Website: walmart
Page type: address-validator
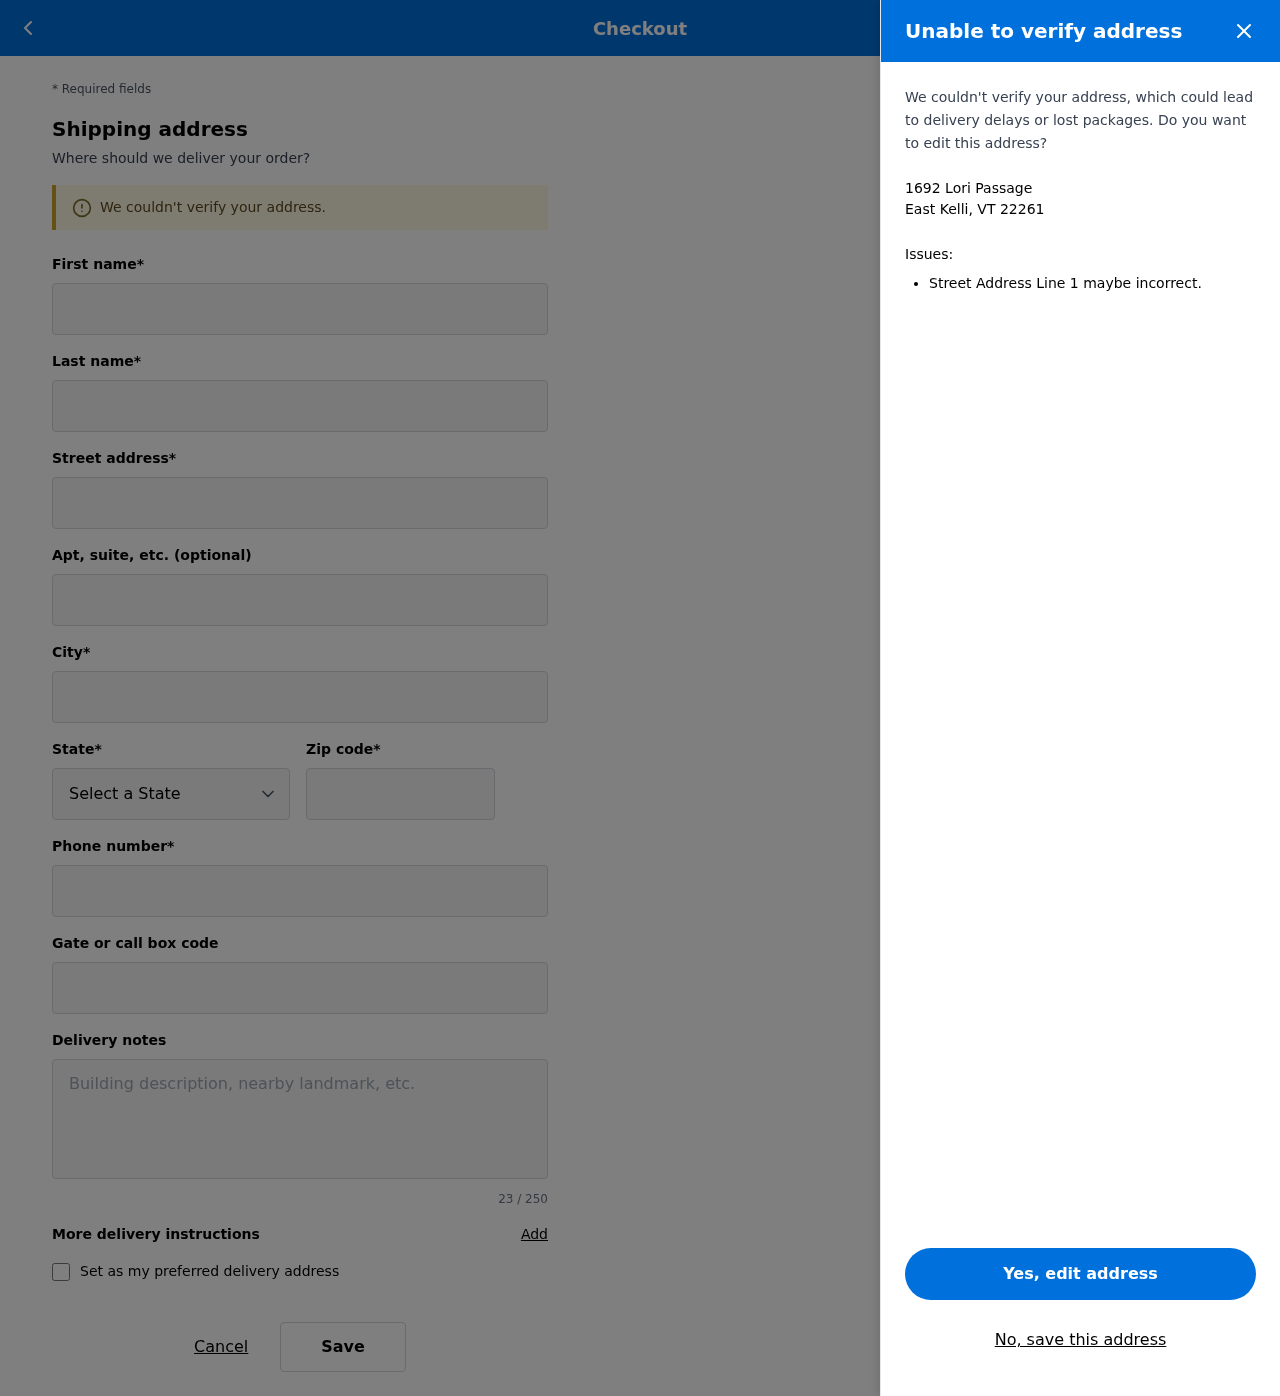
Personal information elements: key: PII_CITY_STATE_ZIP
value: East Kelli, VT 22261
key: PII_DELIVERY_INSTRUCTIONS
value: Place in package locker
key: PII_STATE_ABBR
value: VT
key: PII_STREET
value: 1692 Lori Passage
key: PII_FIRSTNAME
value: Diamond
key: PII_LASTNAME
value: Daniels
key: PII_CITY
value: East Kelli
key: PII_POSTCODE
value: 22261
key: PII_PHONE
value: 2147162190
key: PII_SECURITY_CODE
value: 63UA